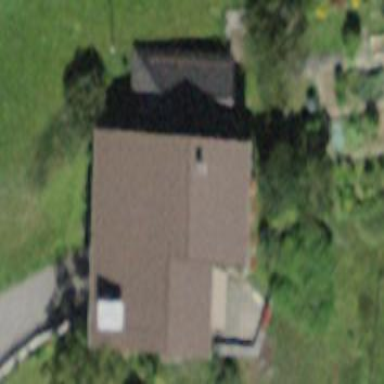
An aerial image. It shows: Detached building.